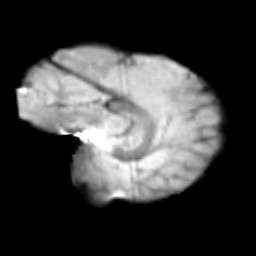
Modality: T2w
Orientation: sagittal
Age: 11
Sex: female
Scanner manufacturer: siemens
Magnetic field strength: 3 T
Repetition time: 3.8 s
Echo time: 0.07 s